Question: Below is the picture.

I am using following code but it's not setting width to size of checkbox
'''
TableColumn column = null;
column = table.getColumnModel().getColumn(0);
column.setPreferredWidth(1);
'''
I want to remove spaces around checkbox
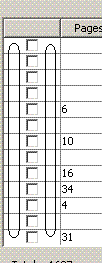
Answer: The TableColumn has 3 widths, minimum, preferred and maximum.
Setting the width to 1 makes no sense since the checkbox won't paint in 1 pixel, so I would guess the minimum value is being used. Also, depending on the auto resize property the value could be overridden to make sure the column widths will fill the table view.
Try setting the minimum and preferred sizes to the same (reasonable) value.
A better approach is to not guess at the width since it could change for different LAF's. Instead you can use the renderer to determine the appropriate width for the column. See <URL> for basic example code you can use and a more complex class that provides a complete solution.